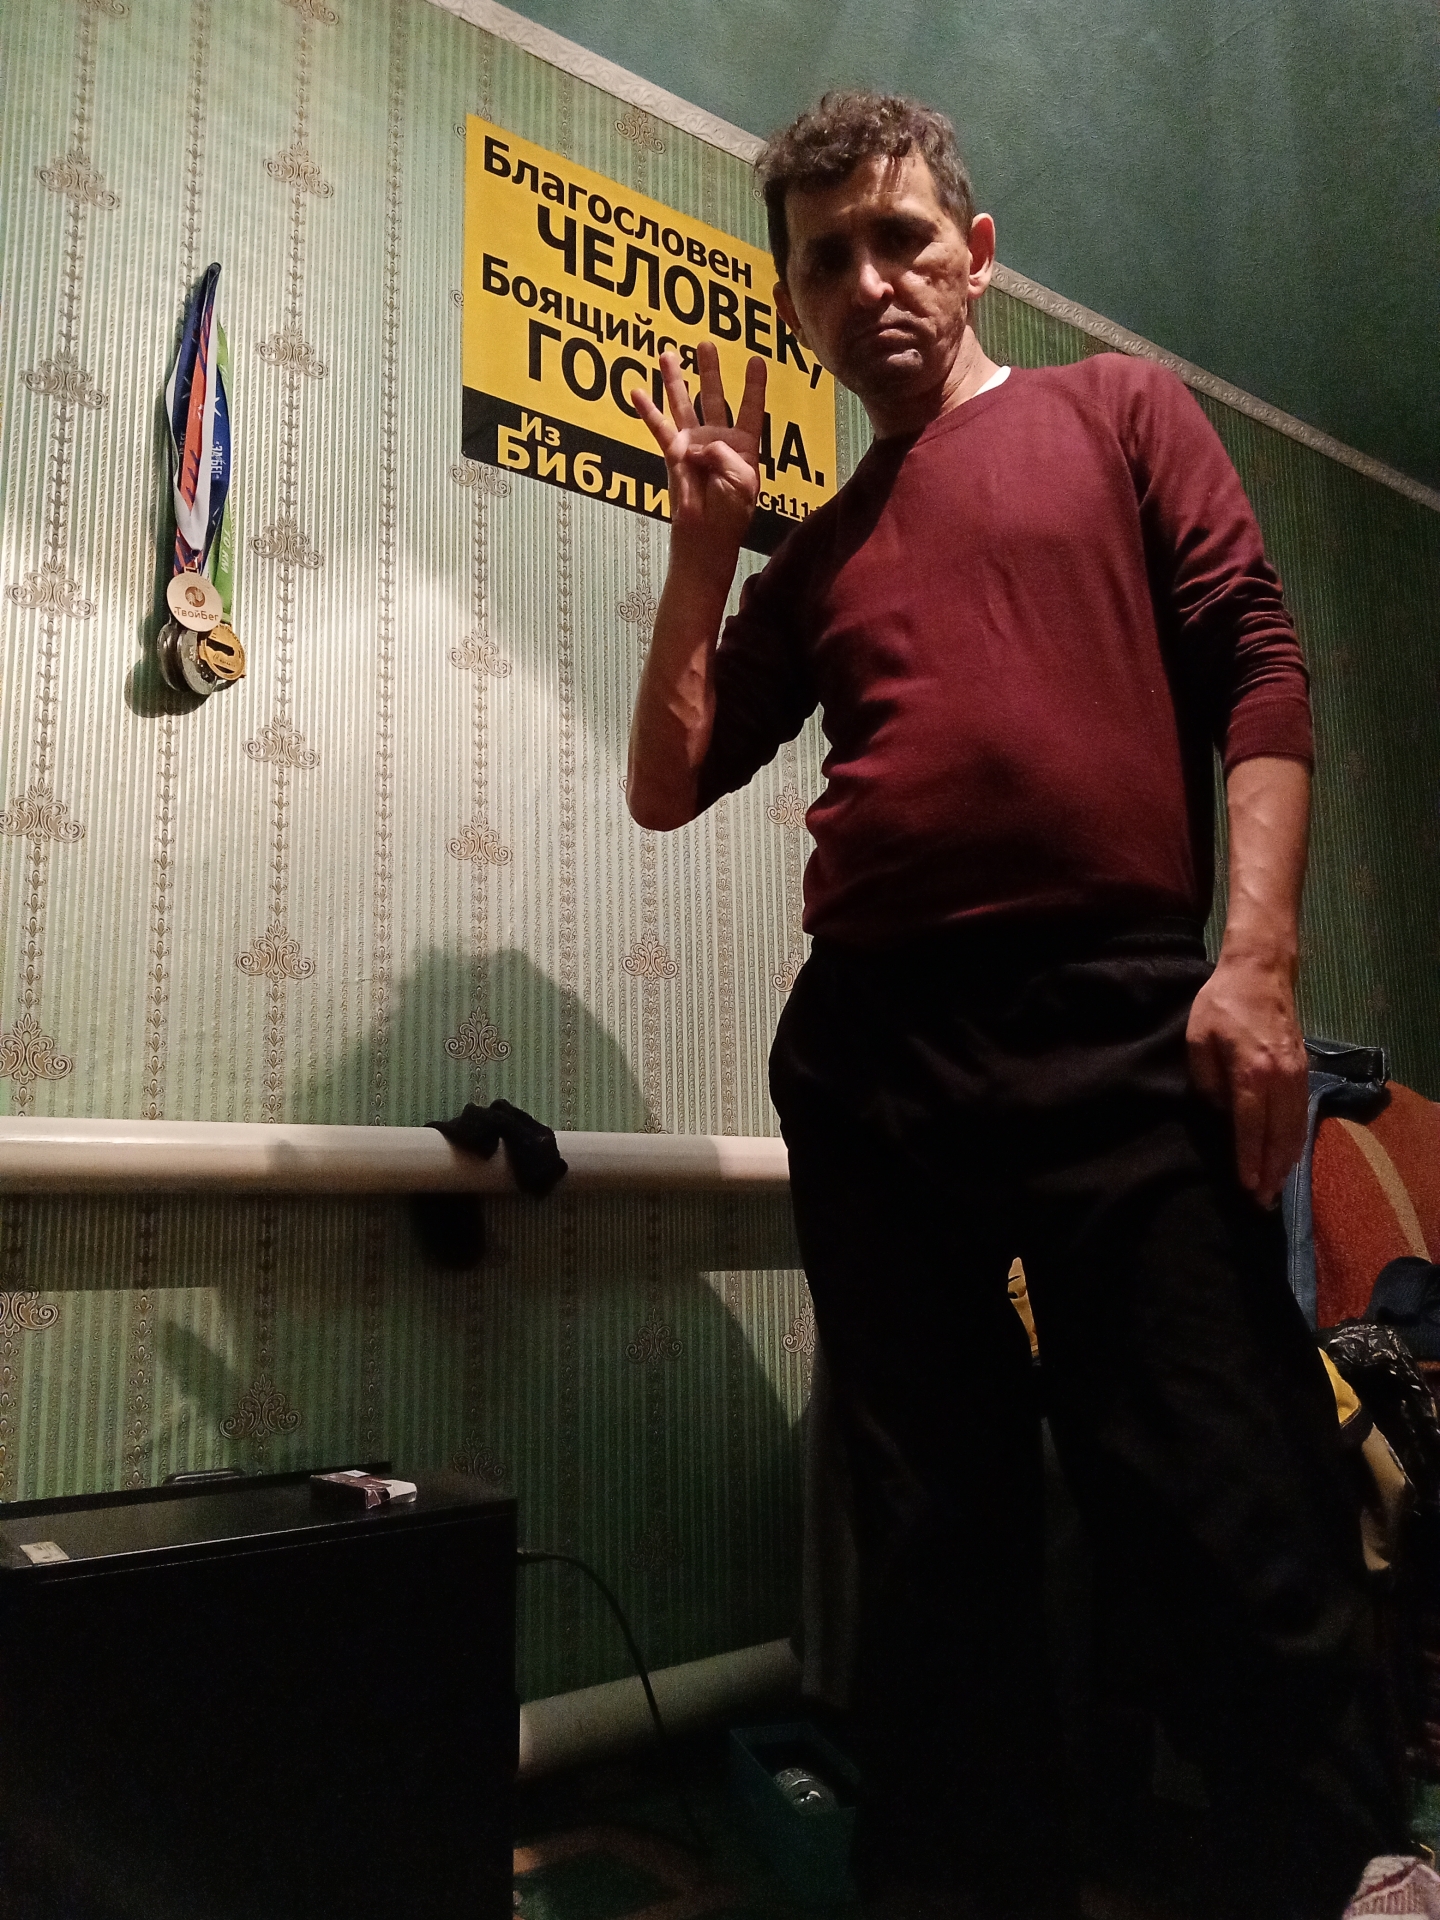
Label: noise